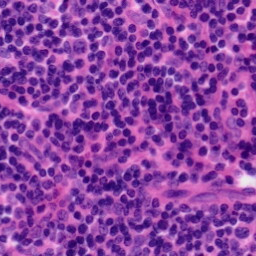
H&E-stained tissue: Tonsil